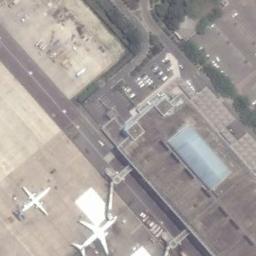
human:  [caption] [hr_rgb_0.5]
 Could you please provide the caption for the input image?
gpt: Two planes parked next to the terminal and a road through planes .